Question: so the edit text box border should change as in the picture to red when validated that is during an error and also when the text entered is empty.

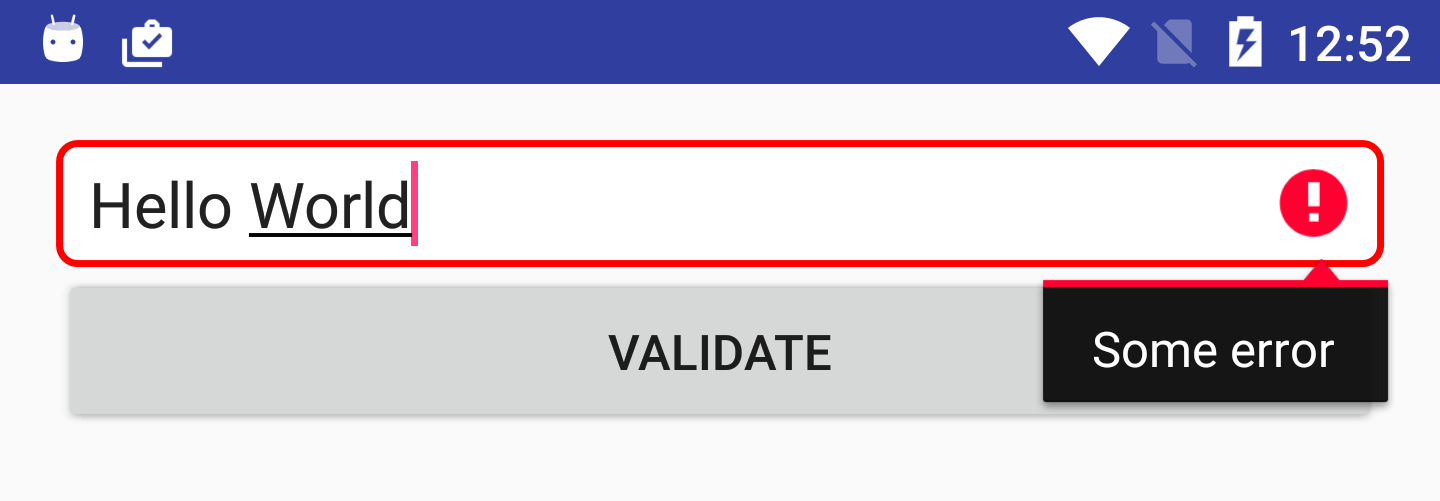
Answer: Create two seprate background like this
'''
<?xml version="1.0" encoding="utf-8"?>
<shape xmlns:android="http://schemas.android.com/apk/res/android">
<solid android:color="#ffffff" />
<stroke android:width="1dp" android:color="#ff00" />
<corners android:radius="5dp" />
</shape>
'''
'''
<?xml version="1.0" encoding="utf-8"?>
<shape xmlns:android="http://schemas.android.com/apk/res/android">
<solid android:color="#ffffff" />
<stroke
android:width="1dp"
android:color="#0059ff" />
<corners android:radius="5dp" />
</shape>
'''
Try this
'''
button.setOnClickListener(new View.OnClickListener() {
@Override
public void onClick(View view) {
if(edittext.getText().toString().isEmpty()){
edittext.setError("error");
edittext.setBackgroundResource(R.drawable.edterr);
}else {
edittext.setBackgroundResource(R.drawable.edtnormal);
}
}
});
'''